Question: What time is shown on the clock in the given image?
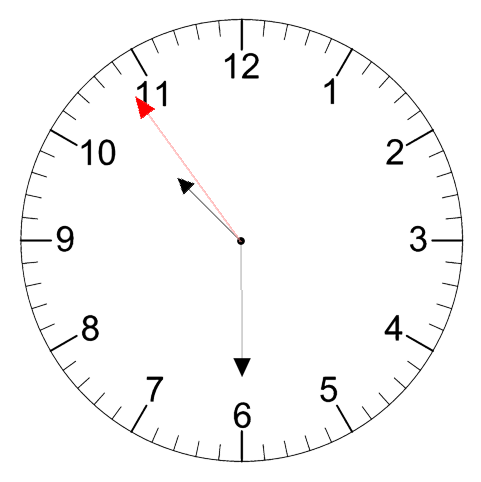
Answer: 10:29:54